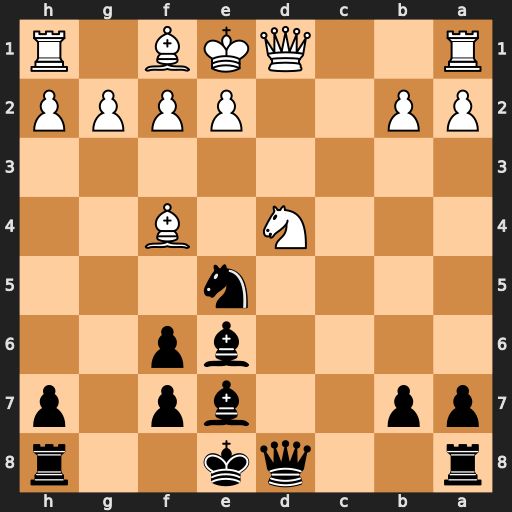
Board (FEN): r2qk2r/pp2bp1p/4bp2/4n3/3N1B2/8/PP2PPPP/R2QKB1R
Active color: b
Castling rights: KQkq
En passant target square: -
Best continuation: Bb4+ Bd2 Qxd4 Qa4+ Nc6